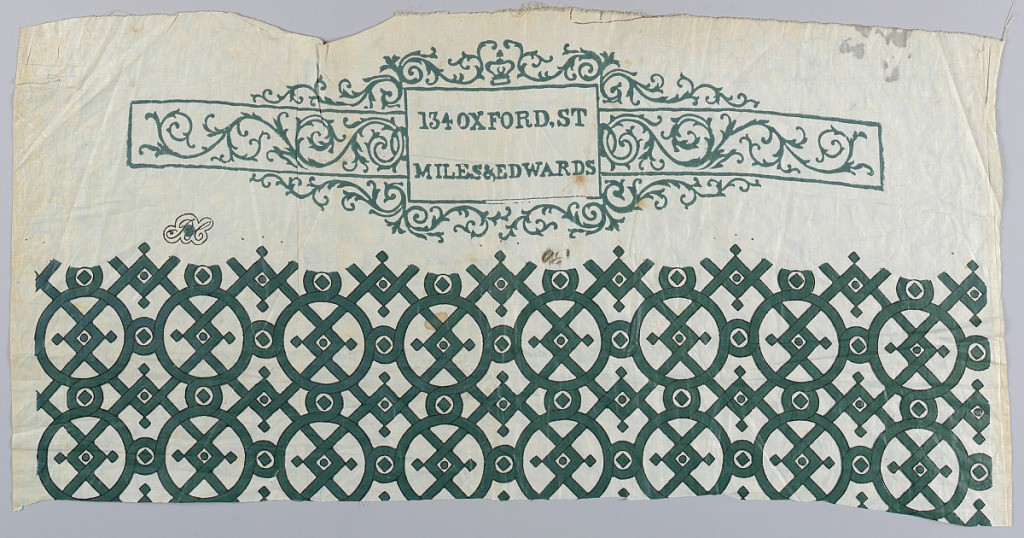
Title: Fragment with factory stamp
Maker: Miles & Edwards, 1847
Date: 1850–1900
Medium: cotton Technique: block printed on plain weave
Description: Bottom of the fabric has a design of interlocking curves on a grid of interlocking squares in black and green on natural. Top of fabric has marks.